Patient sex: M
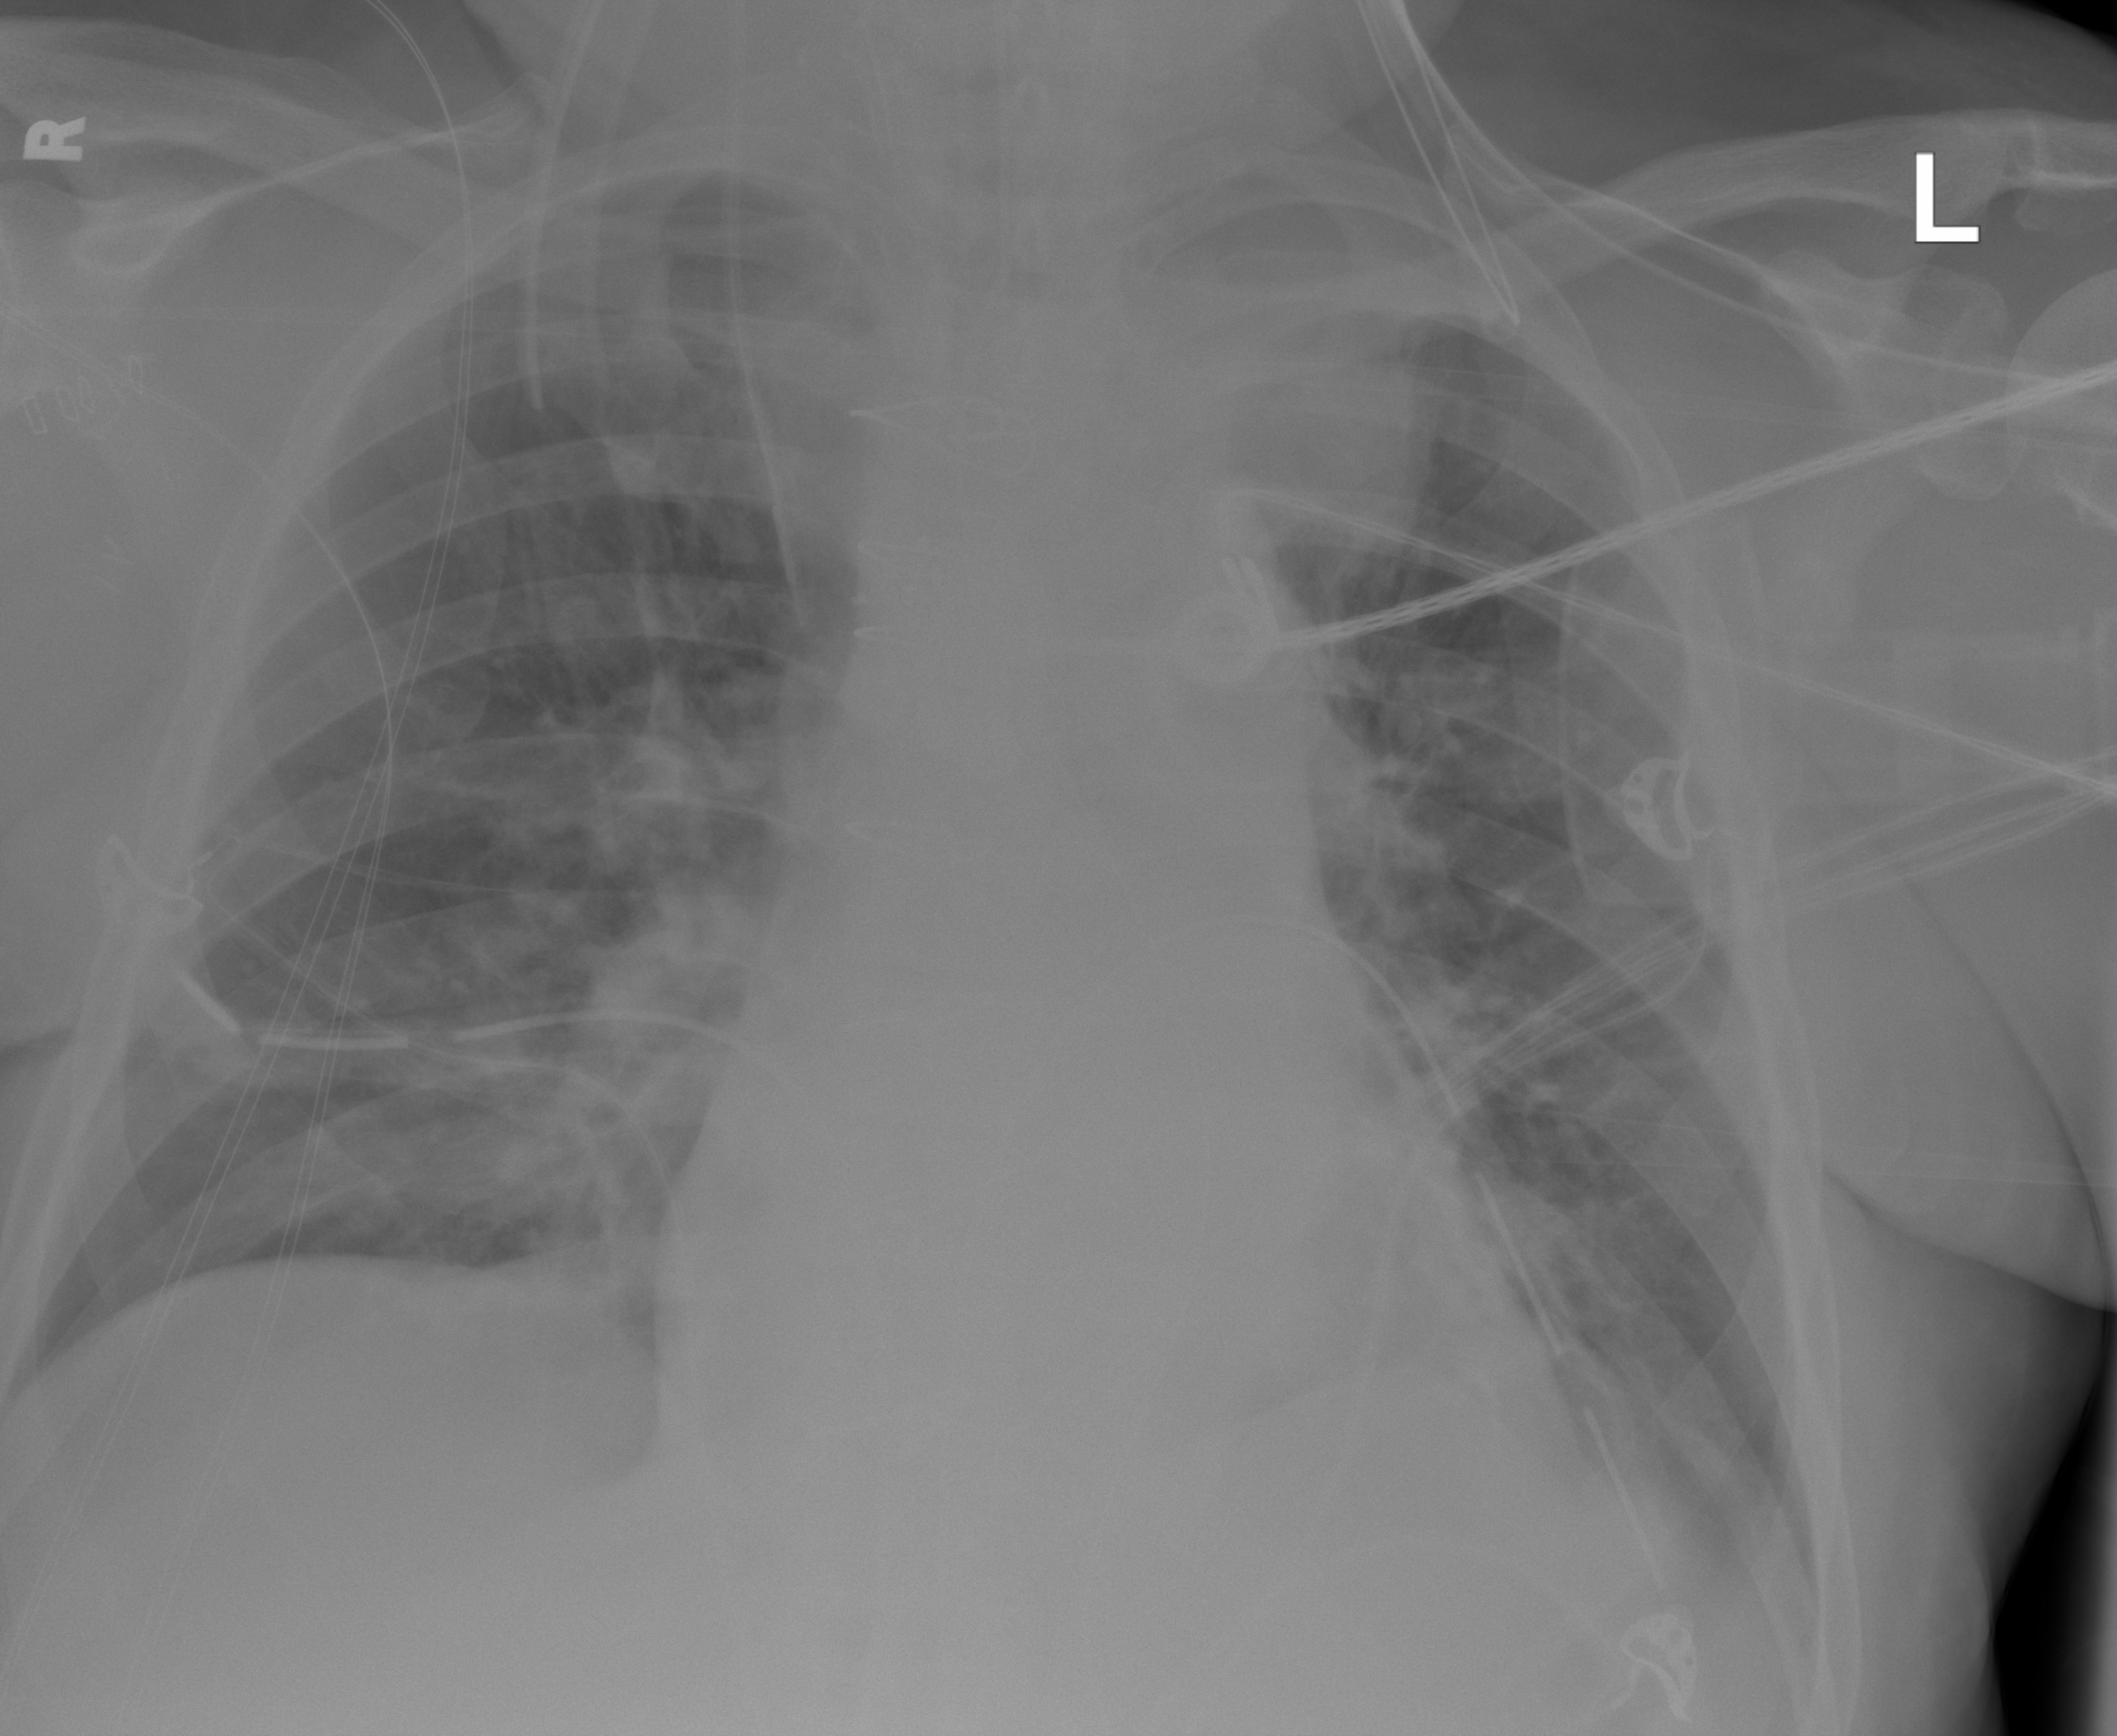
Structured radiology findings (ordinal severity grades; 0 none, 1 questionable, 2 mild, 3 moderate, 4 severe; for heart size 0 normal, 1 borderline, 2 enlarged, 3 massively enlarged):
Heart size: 2
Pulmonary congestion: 2
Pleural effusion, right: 0
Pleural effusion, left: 2
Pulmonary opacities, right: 2
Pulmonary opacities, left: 0
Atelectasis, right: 0
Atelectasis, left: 0